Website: apple
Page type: address-validator
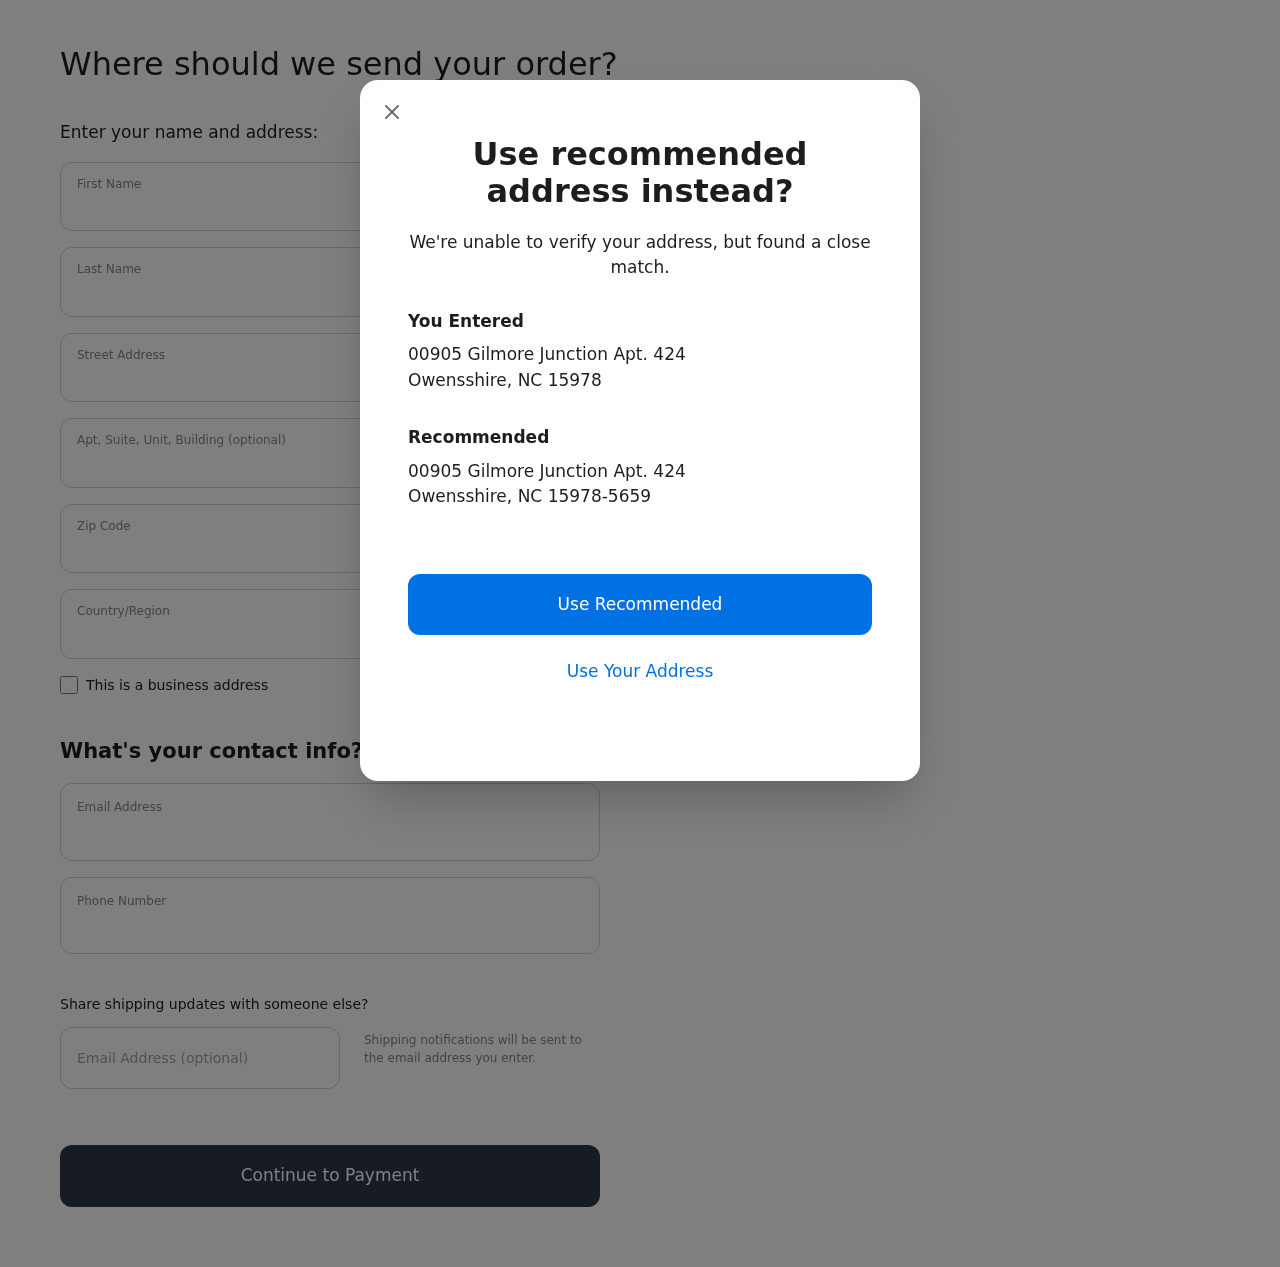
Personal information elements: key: PII_CITY
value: Owensshire
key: PII_COUNTRY
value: United States
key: PII_EMAIL
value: bwilson@yahoo.com
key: PII_FIRSTNAME
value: Bryan
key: PII_GIFT_EMAIL
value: brichardson@gmail.com
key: PII_LASTNAME
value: Wilson
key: PII_PHONE
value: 9874434946
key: PII_POSTCODE
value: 15978
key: PII_POSTCODE_FULL
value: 15978-5659
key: PII_STATE_ABBR
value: NC
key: PII_STREET
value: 00905 Gilmore Junction Apt. 424
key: PII_CITY2
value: Owensshire
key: PII_STATE_ABBR2
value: NC